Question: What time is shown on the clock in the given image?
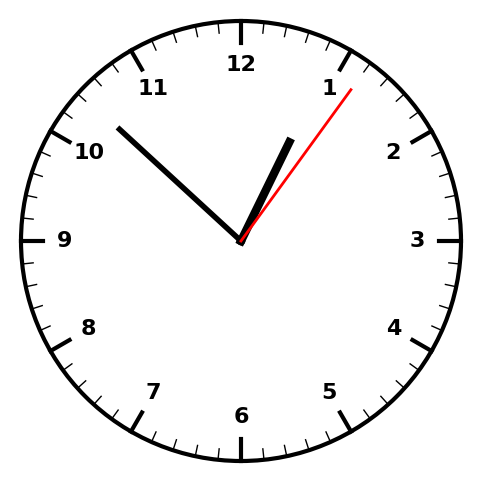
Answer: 12:52:06